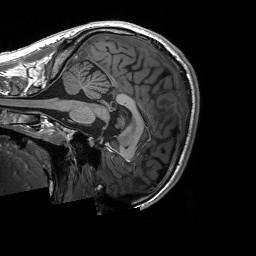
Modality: T1w
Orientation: sagittal
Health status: ill
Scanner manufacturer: siemens
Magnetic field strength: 3 T
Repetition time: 2.3 s
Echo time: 0.00226 s